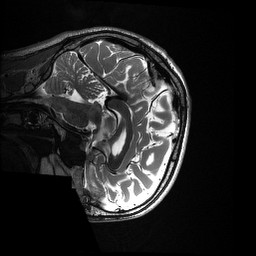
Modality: T2w
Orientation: sagittal
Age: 21
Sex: male